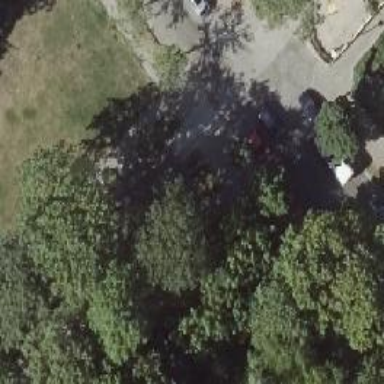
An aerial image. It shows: Sidewalk.